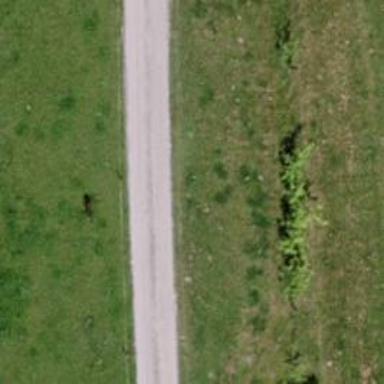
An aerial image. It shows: Unpaved track with grade2 track type.